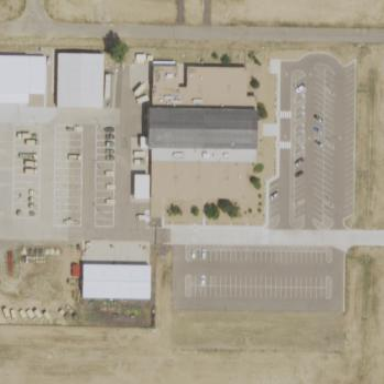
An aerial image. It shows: Public building.